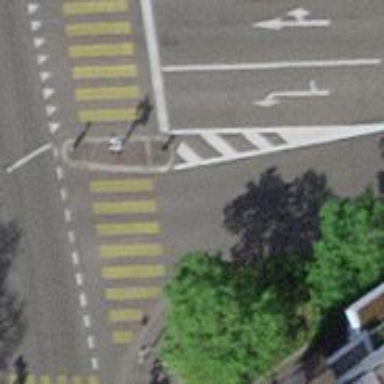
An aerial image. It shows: Road with traffic signals.